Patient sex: F
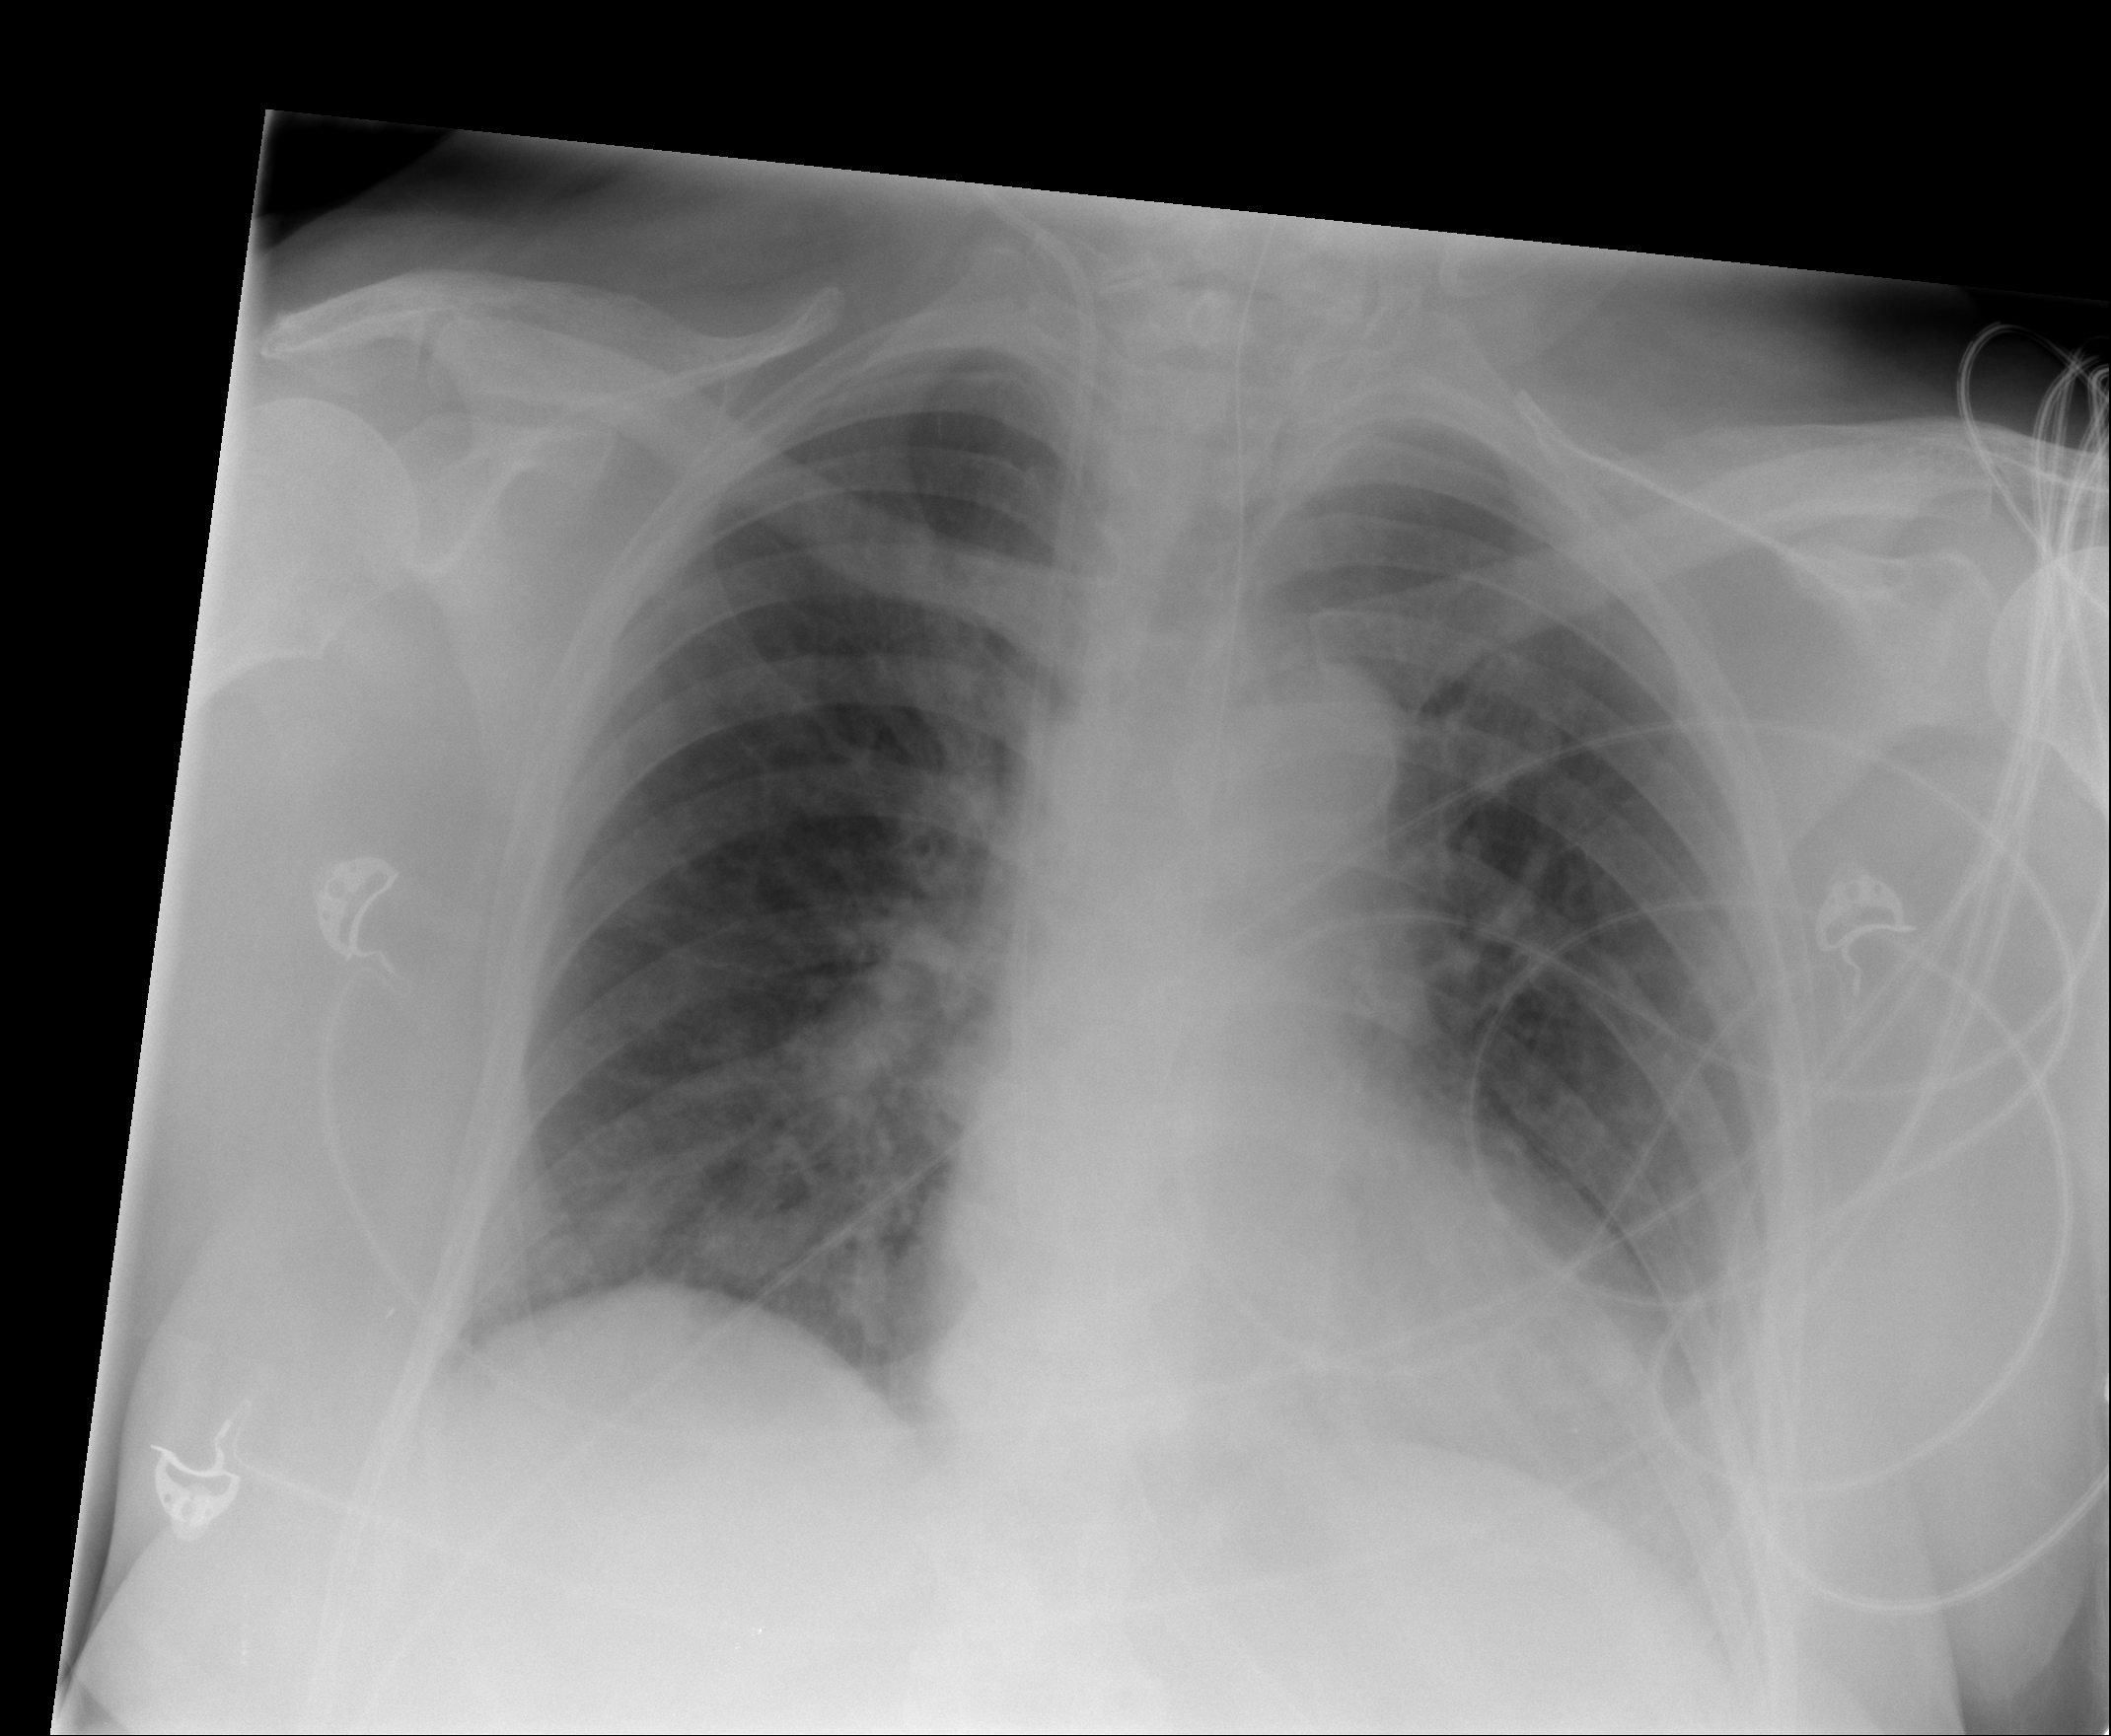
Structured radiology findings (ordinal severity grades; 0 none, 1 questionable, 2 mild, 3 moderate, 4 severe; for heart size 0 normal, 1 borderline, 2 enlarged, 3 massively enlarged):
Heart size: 1
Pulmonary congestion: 2
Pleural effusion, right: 0
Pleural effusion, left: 0
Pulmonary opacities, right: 0
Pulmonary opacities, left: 0
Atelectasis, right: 0
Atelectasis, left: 1